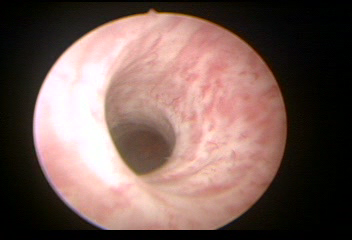
Modality: WLC
Class: Normal mucosa
Bladder cancer association: No